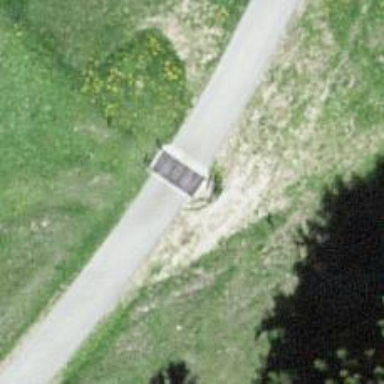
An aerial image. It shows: Cattle grid.